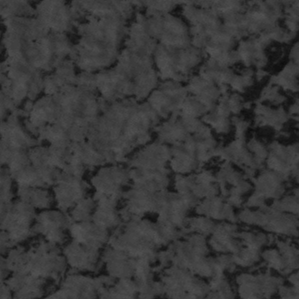
Label: frost